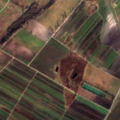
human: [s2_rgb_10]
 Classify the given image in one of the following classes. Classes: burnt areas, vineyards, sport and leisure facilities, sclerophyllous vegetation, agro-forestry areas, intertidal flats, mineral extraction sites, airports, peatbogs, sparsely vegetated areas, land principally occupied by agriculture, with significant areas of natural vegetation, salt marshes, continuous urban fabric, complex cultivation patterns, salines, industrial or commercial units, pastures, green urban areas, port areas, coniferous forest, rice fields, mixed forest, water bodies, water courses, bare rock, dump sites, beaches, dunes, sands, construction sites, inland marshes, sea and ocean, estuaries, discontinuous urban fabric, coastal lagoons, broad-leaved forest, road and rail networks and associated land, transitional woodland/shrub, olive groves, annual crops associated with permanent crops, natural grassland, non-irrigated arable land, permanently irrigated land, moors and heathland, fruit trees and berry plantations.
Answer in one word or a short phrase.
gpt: non-irrigated arable land, vineyards, natural grassland